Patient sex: F
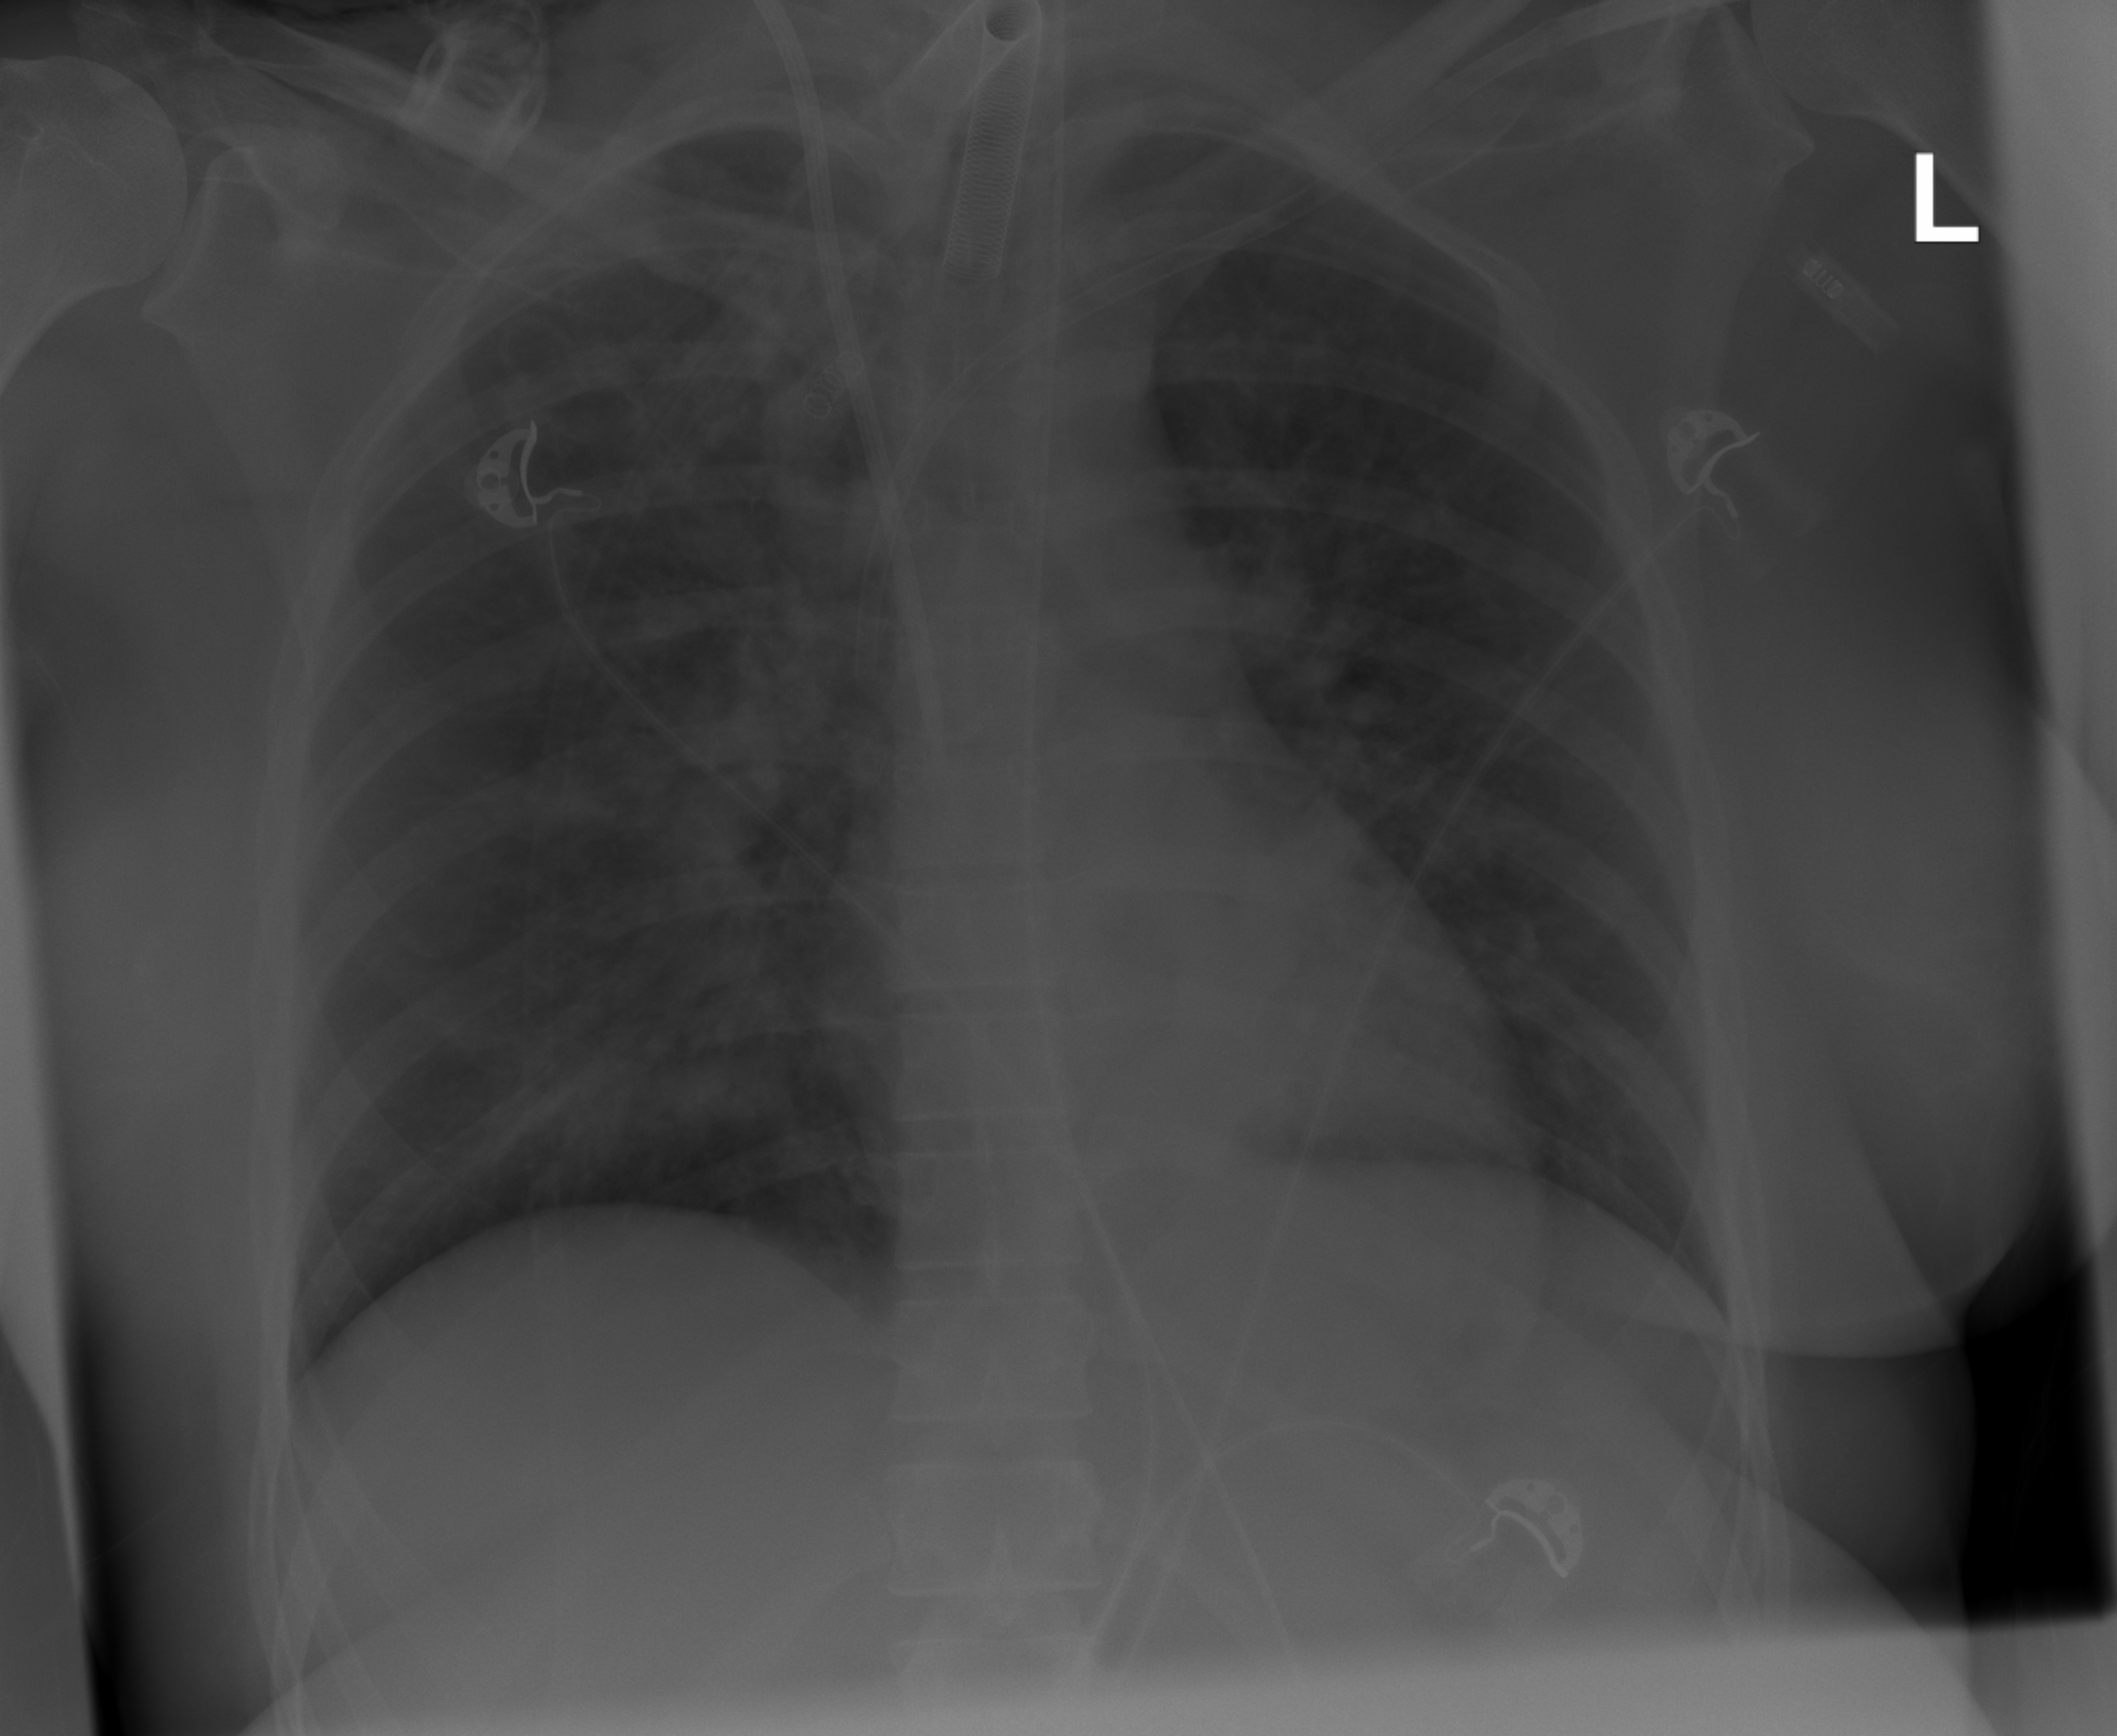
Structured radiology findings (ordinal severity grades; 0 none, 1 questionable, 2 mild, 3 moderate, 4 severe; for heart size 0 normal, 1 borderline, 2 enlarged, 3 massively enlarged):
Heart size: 0
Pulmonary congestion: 2
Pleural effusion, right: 0
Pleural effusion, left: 0
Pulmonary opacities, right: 3
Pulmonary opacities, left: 1
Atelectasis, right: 1
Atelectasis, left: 0